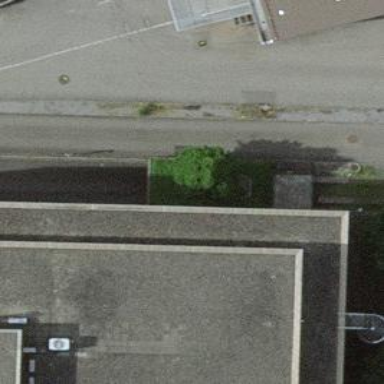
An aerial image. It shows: Parking entrance.